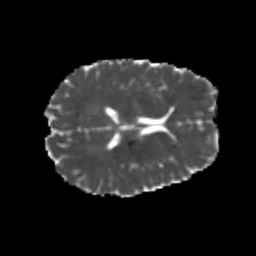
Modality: MD
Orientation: axial
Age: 23
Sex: male
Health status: healthy
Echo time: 0.074 s